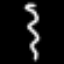
Label: squiggle